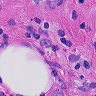
Metastatic tissue present: yes